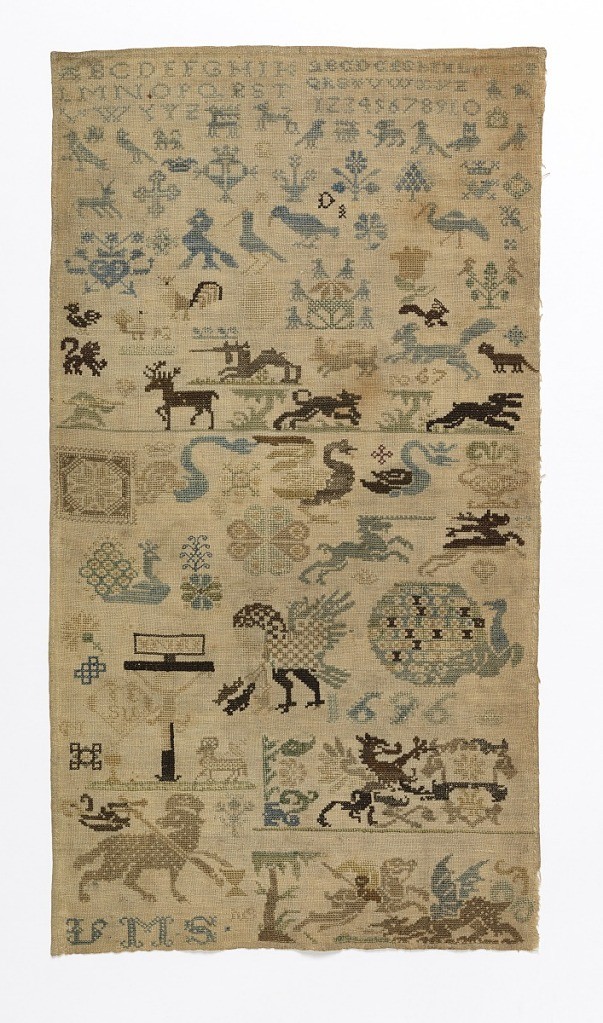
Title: Sampler
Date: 1697
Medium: silk and metal-wrapped silk embroidery, linen foundation Technique: cross and double running stitches on plain weave
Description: Detached motifs of religious significance plus animals, birds, flowers.